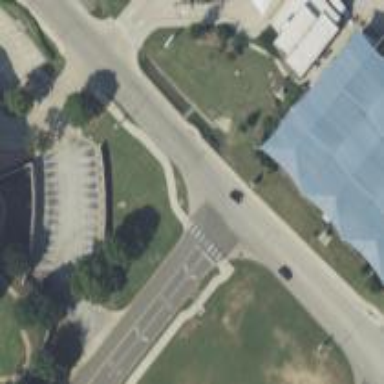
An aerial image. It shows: Marked road crossing.